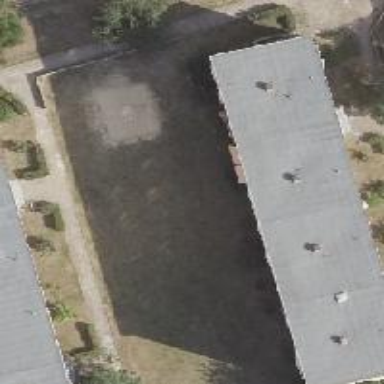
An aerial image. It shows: Apartment building with flat roof.